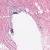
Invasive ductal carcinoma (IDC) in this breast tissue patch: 0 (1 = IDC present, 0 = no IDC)